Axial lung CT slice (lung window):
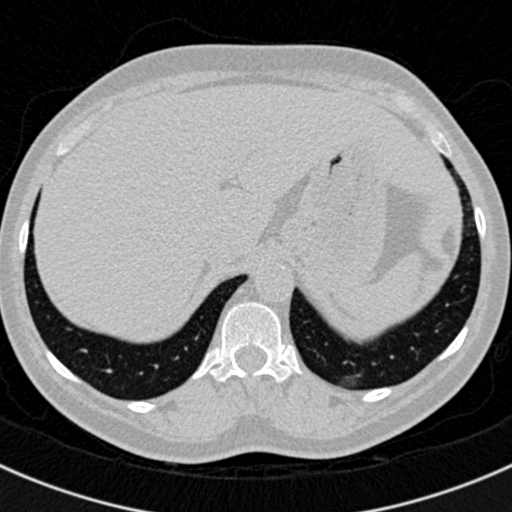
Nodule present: no